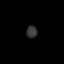
Tissue: prostate
Cell type: Fibroblasts
Senescence score: 0.6876
Nuclear area (px): 128
Mean DAPI intensity: 54.5625